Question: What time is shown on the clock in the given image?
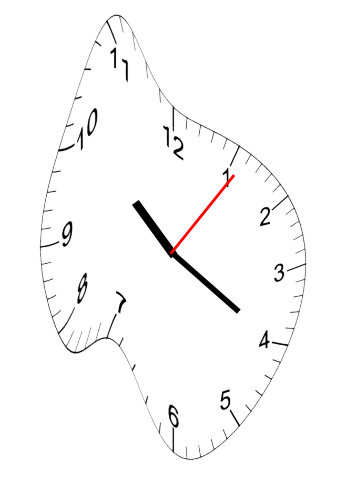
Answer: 10:20:06